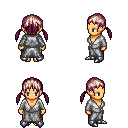
a pixel art fantasy rpg character, female body template, human, tanned skin, white robe, robe skirt, white blonde twin-tailed hairstyle, metal boots, four views (front, back, left, right), 2x2 character sprite sheet, small pixel art, hard edges, no anti-aliasing